Aerial crown-view tile of a tropical tree (Barro Colorado Island, Panama), acquired 20241216:
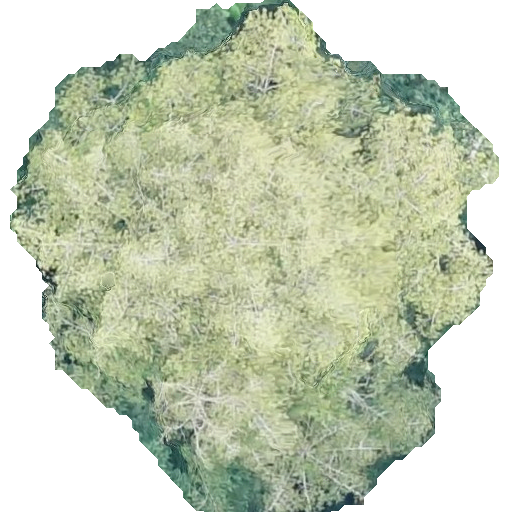
Species: Virola surinamensis
GBIF accepted scientific name: Virola surinamensis
Crown area: 256.49 m²